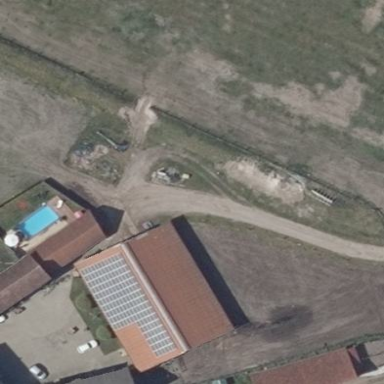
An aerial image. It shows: Farmyard area.